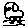
Label: car